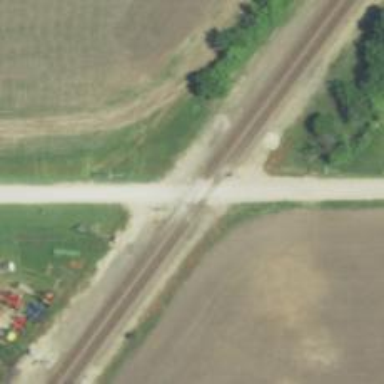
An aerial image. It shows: Railway with two tracks.